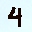
Label: 4